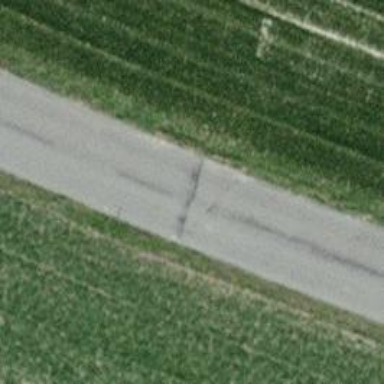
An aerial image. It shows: Asphalt road classified as tertiary.